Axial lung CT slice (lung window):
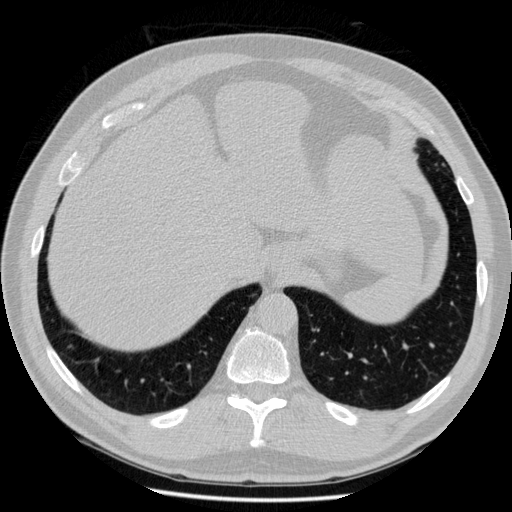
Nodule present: no